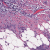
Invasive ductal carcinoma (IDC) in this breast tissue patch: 1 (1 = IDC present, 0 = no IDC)